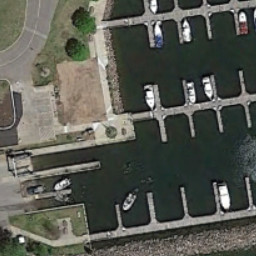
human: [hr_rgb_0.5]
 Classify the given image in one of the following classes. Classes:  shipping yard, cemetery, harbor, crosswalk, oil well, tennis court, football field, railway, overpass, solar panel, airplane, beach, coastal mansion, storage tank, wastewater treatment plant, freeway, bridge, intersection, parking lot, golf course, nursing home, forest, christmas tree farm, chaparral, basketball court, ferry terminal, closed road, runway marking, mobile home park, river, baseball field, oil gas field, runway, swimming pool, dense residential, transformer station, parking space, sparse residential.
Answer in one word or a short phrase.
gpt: ferry terminal